Field crop: maize
Growth stage: 2
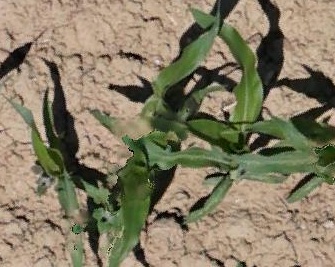
Species: maize